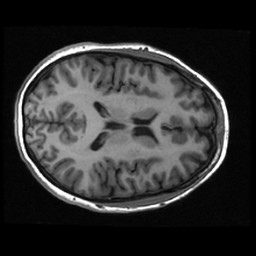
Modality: T1w
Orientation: axial
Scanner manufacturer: ge
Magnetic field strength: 3 T
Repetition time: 0.00614 s
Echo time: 0.002004 s